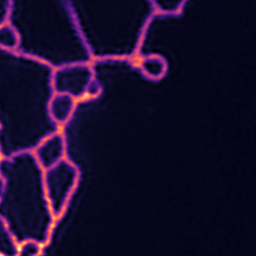
Label: Super-resolution ER image